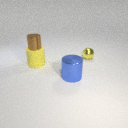
large blue metal cylinder to the left of small yellow metal sphere